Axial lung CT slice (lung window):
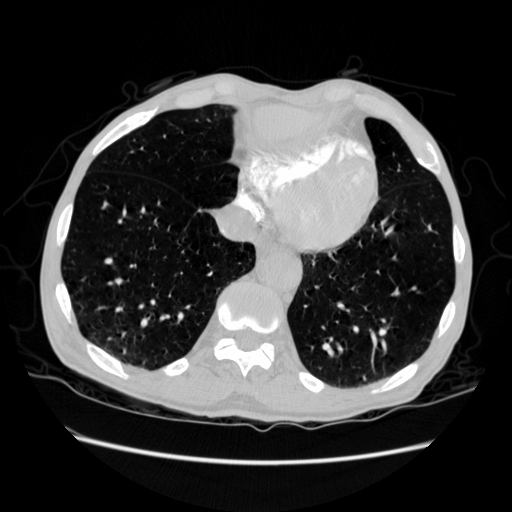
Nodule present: no